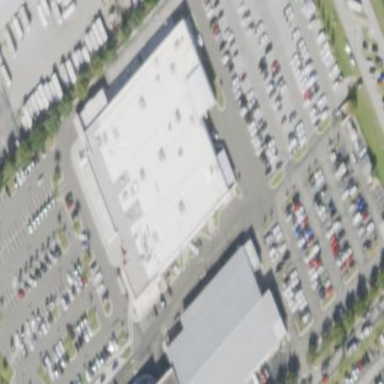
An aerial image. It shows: Building housing car shop.